Question: I'm trying to plot a mesh with a radial colormapping. That is, I want all the points in a constant radius to have the same color.
I tried <URL> but this allows me to modify the color on z-direction only, not the three coordinates.
Any help will be appreciated.
Thanks.
Here is the code. It calculates de array factor of an Antenna Array
'''
from AntennaArray2 import *
from mayavi import mlab
a = AntennaArray(5.8e9,[1,4],'uniform') #creates an array of antennas object
op = 1 #opacity of the plot
a.move_array([-a.dx*1.5,0,0]) #moves the elements of the array, centering them in (0,0,0)
fig = mlab.figure(bgcolor=(1,1,1))
phases1 = array([109.77, 9.639, -85.92, -174.355]) #phases of the array elements
phases2 = array([-167.8, 149.42, 115.28, 102.74])
phases1*= pi/180
phases2*= pi/180
a.set_element_phase(phases1) #steers the array for the given elements phases
x,y,z = a.plot_array_factor_3d() #calculates the array factor of the array.
mesh = mlab.mesh(x,y,z,opacity=op)
mlab.show()
'''
The 'plot_array_factor_3d()' gives '(x,y,z)' given the spherical (r,theta,phi) (theta and phi are numpy.mgrid[] and r is array factor).
I want the radial colormap so it can represent the magnitude of the array factor.
This codes gives this output:

As you can see, those colors can't represent the magnitude of the magnetic field.
Thanks!
'''
from numpy import *
import warnings
class AntennaArray:
def __init__(self,f,size=None,tipo=None,dx=None,dy=None):
self.Lambda = 299792458 / f
self.k = 2*pi/self.Lambda
self.size = size
self.type = tipo
self._AF_DATA_SIZE = 200
self.theta,self.phi = mgrid[0 : 2*pi : self._AF_DATA_SIZE*1j,0 : pi : self._AF_DATA_SIZE*1j]
self.antenna_array = None
if dx == None:
self.dx = self.Lambda/2
else:
self.dx = dx
if dy == None:
self.dy = self.Lambda/2
else:
self.dy = dy
if tipo is not None:
self.generate_array(tipo,size[0],size[1],self.dx,self.dy)
if self.antenna_array is not None:
self.array_factor = self.calculate_array_factor()
self.antennaField = 1
def generate_array(self,tipo,*args):
"""generate_array
Genera una matriz que contiene la informacion del array.
Columna 1: posiciones x de los elementos
Columna 2: posiciones y de los elementos
Columna 3: posiciones z de los elementos
Columna 4: amplitudes de los elementos
Columna 5: fase relativa de cada elemento.
Ejemplo: array uniforme de 4x1 (4 elementos sobre el eje x)
[[0, 0, 0, 1, 0], z
[1, 0, 0, 1, 0], |
[2, 0, 0, 1, 0], | <dx>
[3, 0, 0, 1, 0]] |O____O____O____O______
0 1 2 3 x
@ Argumentos
Tipo:
+ uniform: genera array uniforme de MxN (todos los pesos 1, las fases 0)
args = (M,N,dx,dy)
+ difference: genera un array de MxN, todos los pesos -1 hasta la mitad de los elementos y luego +1.
todas las fases son 0.
args = (M,N,dx,dy)
+ matrix: recibe como argumento una matriz (numpy.array()) de MxN. En donde hay un numero en la matriz distinto de 0
coloca un elemento ahi, cuya amplitud y fase es el valor en la poscion de la matriz.
El segundo argumento son las distancias dx y dy.
args = (ARRAY,dx,dy)
@ Return
antenna_array: numpy.array() (MxN x 5) que contiene la informacion del arreglo.
"""
if tipo == 'uniform':
M = args[0]
N = args[1]
dx = args[2]
dy = args[3]
self.size = [M,N]
x_pos = arange(0,dx*N,dx)
y_pos = arange(0,dy*M,dy)
z_pos = 0
ele = zeros([N*M,5])
for i in range(M):
ele[i*N:(i+1)*N,0] = x_pos[:]#x_pos[i]
for i in range(M):
ele[i*N:(i+1)*N,1] = y_pos[i]
ele[:,3]=1
self.antenna_array = ele
if tipo == 'difference':
M = args[0]
N = args[1]
dx = args[2]
dy = args[3]
self.size = [M,N]
x_pos = arange(0,dx*N,dx)
y_pos = arange(0,dy*M,dy)
z_pos = 0
ele = zeros([N*M,5])
for i in range(M):
ele[i*N:(i+1)*N,0] = x_pos[:]#x_pos[i]
for i in range(M):
ele[i*N:(i+1)*N,1] = y_pos[i]
ele[:,3]=1
self.antenna_array = ele
if tipo == 'matrix':
x = args[0]
if (size(x.shape) > 1):
if (x.shape[1] > 1) :
dy = args[2]
if (x.shape[0] is not None) or (x.shape[1] > 1):
dx = args[1]
M = x.shape[0]
if size(x.shape) > 1:
N = x.shape[1]
else:
N = 1
self.size = [M,N]
ele = zeros([M*N,5])
ele[:,0] = where(x!=0)[0]*self.dx
if (size(x.shape) > 1):
ele[:,1] = where(x!=0)[1]*self.dy
else:
ele[:,1] = 0
ele[:,2] = 0
ele[:,3] = x[where(x!=0)]
ele[:,4] = 0
self.antenna_array = ele
self.array_factor = self.calculate_array_factor()
def calculate_array_factor(self):
'''No llamar esta funcion
'''
theta,phi = self.theta,self.phi
k = self.k
x_pos = self.antenna_array[:,0]
y_pos = self.antenna_array[:,1]
z_pos = self.antenna_array[:,2]
w = self.antenna_array[:,3]*exp(1j*self.antenna_array[:,4])
af = zeros([theta.shape[0],phi.shape[0]])
for i in range(self.antenna_array.shape[0]):
af = af + ( w[i]*e**(-1j*(k * x_pos[i]*sin(theta)*cos(phi) + k * y_pos[i]* sin(theta)*sin(phi)+ k * z_pos[i] * cos(theta))) )
return af
def set_antenna_field(self,antennaFarfield):
'''Asigna el patron de la antena de cada elemento del array.
Cuando esta funcion es llamada, recalcula el patron de antena.
Si el tamanio de antennaFarfield es distinto del tamanio de array_factor, entonces
re-calcula el factor de arreglo de manera que tengan el mismo tamanio
@ Argumentos
antennaFarfield: numpy.array que contiene los valores del campo de la antena
en coordenadas esfericas.
'''
self.antennaField = antennaFarfield
if antennaFarfield.shape[0] != self.array_factor.shape[0]:
self._AF_DATA_SIZE = antennaFarfield.shape[0]
self.array_factor,_,__ = self.calculate_array_factor()
self.antennaFactor = self.array_factor * self.antennaField
def set_element_phase(self,phase):
warnings.warn('La fase va por filas. Cuidado con los arrays planares.')
M,N = self.size[0],self.size[1]
for i in range(M*N):
self.antenna_array[i,4] = phase[i]
self.array_factor = self.calculate_array_factor()
return
def plot_array_factor_3d(self):
'''Devuelve el factor de array en x,y,z.
Para plotear, utilizar la funcion mlab.mesh(x,y,z) de
mayavi. La cantidad de puntos (tamanio de x y z) depende de
DATA_SIZE de la funcion Antennaantenna_array().
'''
af = self.array_factor
theta,phi = self.theta,self.phi
r = abs(af)
x = r * sin(theta) * cos(phi)
y = r * sin(theta) * sin(phi)
z = r * cos(theta)
return x,y,z
def plot_antenna_field_3d(self):
'''Devuelve el campo de antena en x,y,z.
Para plotear, utilizar la funcion mlab.mesh(x,y,z) de
mayavi. La cantidad de puntos (tamanio de x y z) depende de
DATA_SIZE de la funcion Antennaantenna_array().
'''
af= self.antennaField
theta,phi = self.theta,self.phi
r = abs(af)
x = r * sin(theta) * cos(phi)
y = r * sin(theta) * sin(phi)
z = r * cos(theta)
return x,y,z
def plot_antenna_factor_3d(self):
'''Devuelve el factor de antena en x,y,z.
Para plotear, utilizar la funcion mlab.mesh(x,y,z) de
mayavi. La cantidad de puntos (tamanio de x y z) depende de
DATA_SIZE de la funcion Antennaantenna_array().
Nota: FactorAntenna = Factorantenna_array x CampoAntenna
'''
af= self.antennaFactor
theta,phi = self.theta,self.phi
r = abs(af)
x = r * sin(theta) * cos(phi)
y = r * sin(theta) * sin(phi)
z = r * cos(theta)
return x,y,z
def move_array(self,pos):
"""Mueve el arreglo de antenas y actualiza el antenna_array factor.
@ Argumentos:
pos: tuple, list o numpy.array(). Contiene la posicion en X, en Y y en Z.
"""
pos_x = pos[0]
pos_y = pos[1]
pos_z = pos[2]
self.antenna_array[:,0] += pos_x
self.antenna_array[:,1] += pos_y
self.antenna_array[:,2] += pos_z
self.array_factor = self.calculate_array_factor()
def steer_array(self,theta_s,phi_s):
'''Desfasa cada elemento del arreglo para hacer que este apunte en la direccion
de theta_s y phi_s (azimuth y angulo de elevacion).
@ Argumentos:
theta_s,phi_s: angulo de elevacion y de azimuth respectivamente en radianes.
'''
M = self.size[0]
N = self.size[1]
x_pos = self.antenna_array[:,0]
y_pos = self.antenna_array[:,1]
z_pos = self.antenna_array[:,2]
for i in range(M*N):
self.antenna_array[i,4]= self.k*(x_pos[i]*sin(theta_s)*cos(phi_s)+y_pos[i]*sin(theta_s)*sin(phi_s)+z_pos[i]*cos(theta_s))
self.array_factor = self.calculate_array_factor()
def plot_array(self):
'''
Muestra como estan distribuidos los elementos del array en el espacio.
@ Return:
x,y: puntos donde estan los elementos del array.
'''
x = zeros(self.antenna_array.shape[0])
y = zeros(self.antenna_array.shape[0])
for i in range(self.antenna_array.shape[0]):
x[i] = self.antenna_array[i,0]/self.Lambda
y[i] = self.antenna_array[i,1]/self.Lambda
return x,y
def plot_array_factor_2d(self,theta_p = None, phi_p = None):
'''Devuelve AF(theta,phi=phi_p) o AF(theta=theta_p,phi)
segun corresponda. Si theta_p es no None, phi_p debe ser
None, sino se retorna error.
@ Argumentos:
theta_p: angulo theta que se quiere observar.
phi_p: angulo phi que se quiere observar.
@ Return
x,y: datos para plotear el grafico en 2D. devuelve 0,0 si
theta_p y phi_p son distintos de None.
'''
# af = self.array_factor
# theta,phi = self.theta,self.phi
# r = abs(af)
# x = r * sin(theta) * cos(phi)
# y = r * sin(theta) * sin(phi)
# z = r * cos(theta)
# rot_azimuth = array([
# [cos(phi_p),-sin(phi_p),0],
# [sin(phi_p), cos(phi_p),0],
# [0 , 0 ,1]
# ])
# rot_zenith = array([
# [1 ,0 ,0],
# [0,cos(phi_p),-sin(phi_p)],
# [0,sin(phi_p), cos(phi_p)]
# ])
# if theta_p is None:
# af2d = self.array_factor[]
'''
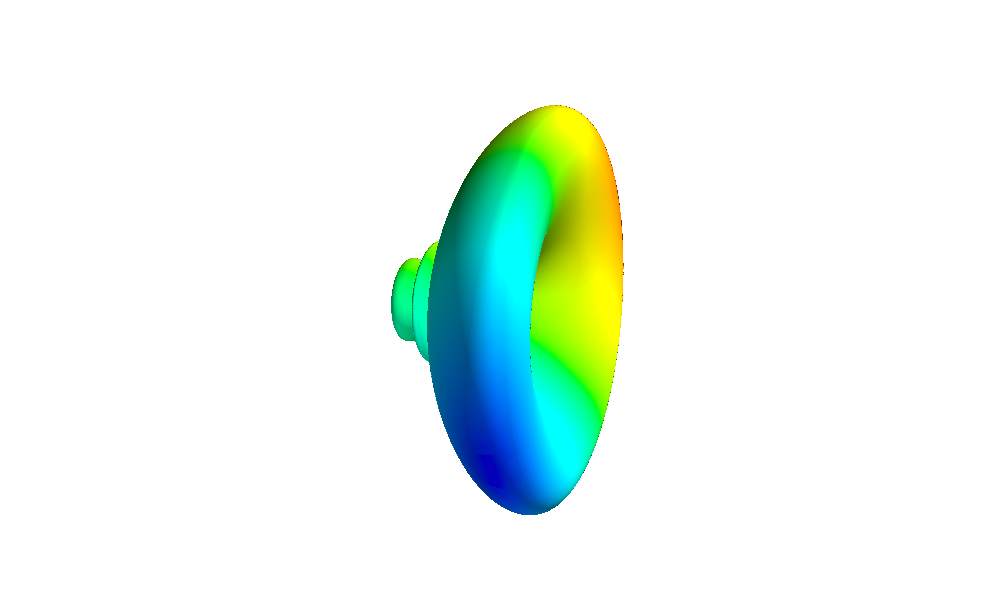
Answer: I found a solution by replacing
'''
mesh = mlab.mesh(x,y,z,opacity=op)
'''
with
'''
x = x.flatten()
y = y.flatten()
z = z.flatten()
s = sqrt( x**2 + y**2 + z**2)
mlab.points3d(x,y,z,s)
'''
this gives the radial color map
<URL>
thanks!
just need to add scalars on 'mlab.mesh(x,y,z,scalars=s)'
Sorry and thanks.